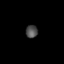
Tissue: skin
Cell type: Epithelial cells
Senescence score: 0.2646
Nuclear area (px): 149
Mean DAPI intensity: 76.752